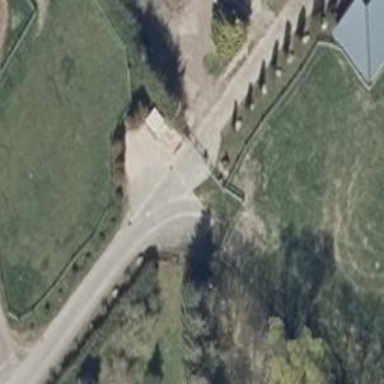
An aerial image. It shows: Turning circle on the road.